Breast ultrasound image
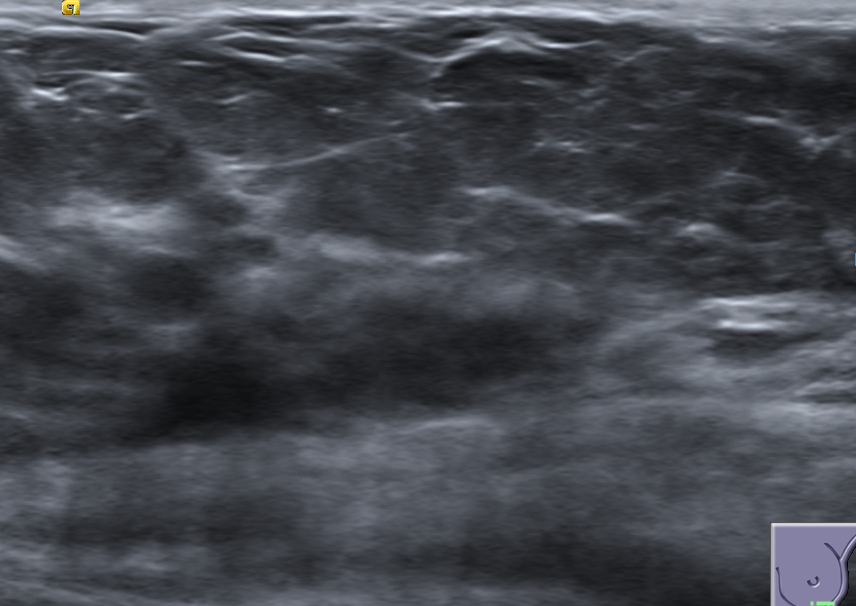
Diagnosis: normal